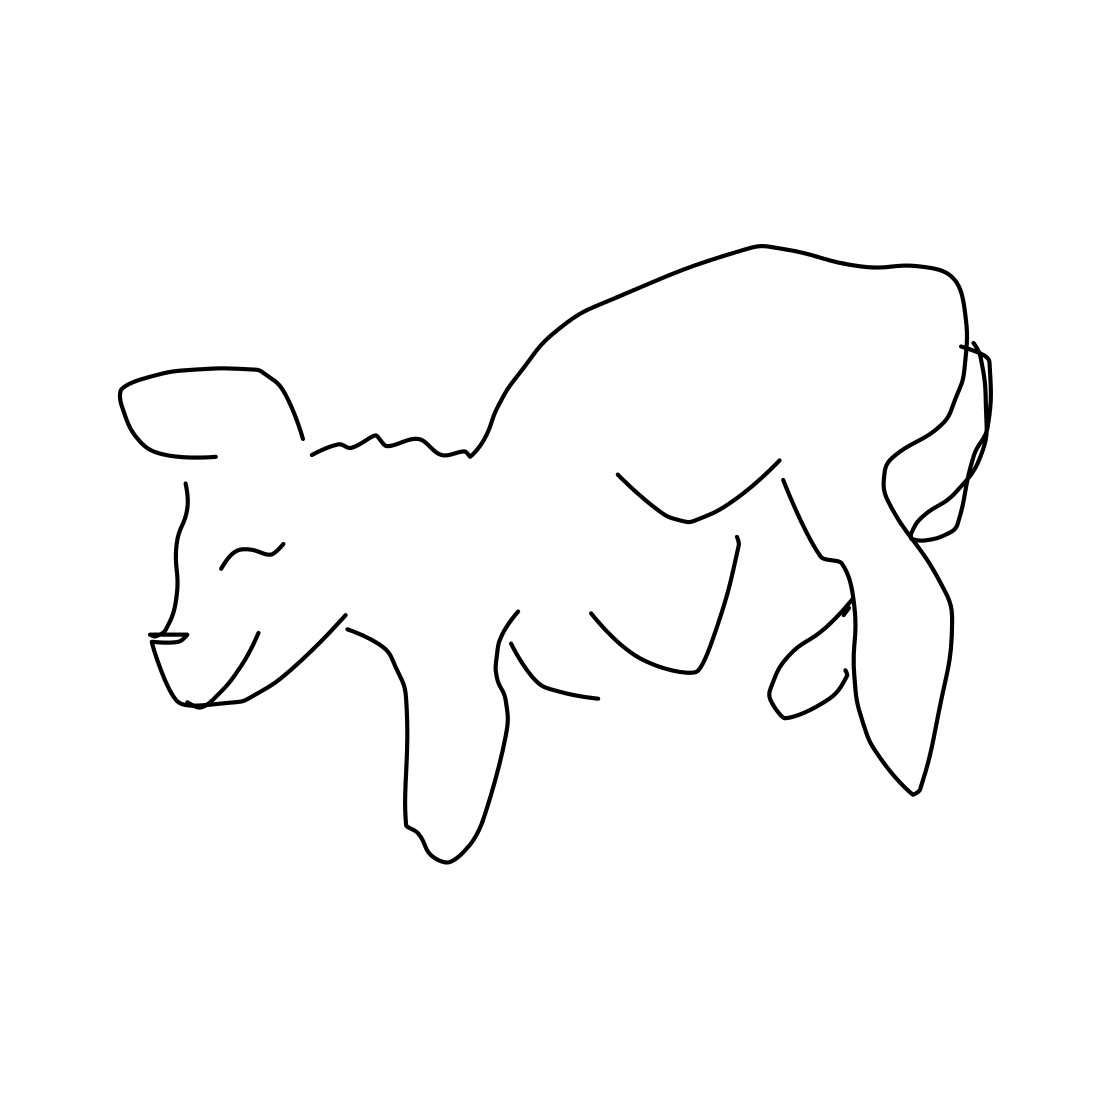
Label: sheep